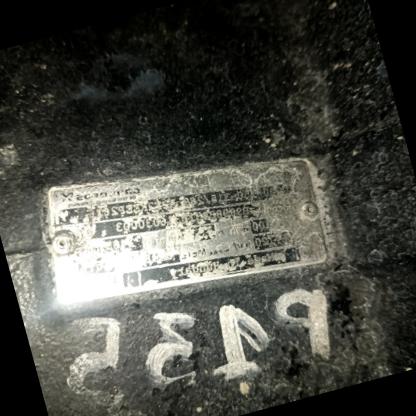
Klasa: tabliczka-znamionowa